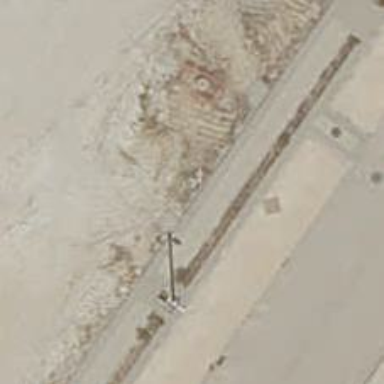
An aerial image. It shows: Surveillance object is present in the image.